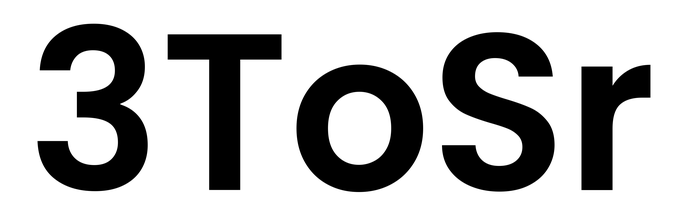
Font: Poppins-SemiBold